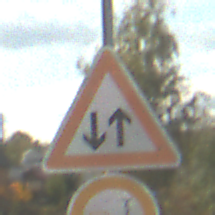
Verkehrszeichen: Gegenverkehr
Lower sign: VerbotUeberholenEinspurigeFahrzeuge
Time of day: MorningAfternoon
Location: Outdoor (RoadRail)
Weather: PartlyCloudy
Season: NotSpecified
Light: Natural